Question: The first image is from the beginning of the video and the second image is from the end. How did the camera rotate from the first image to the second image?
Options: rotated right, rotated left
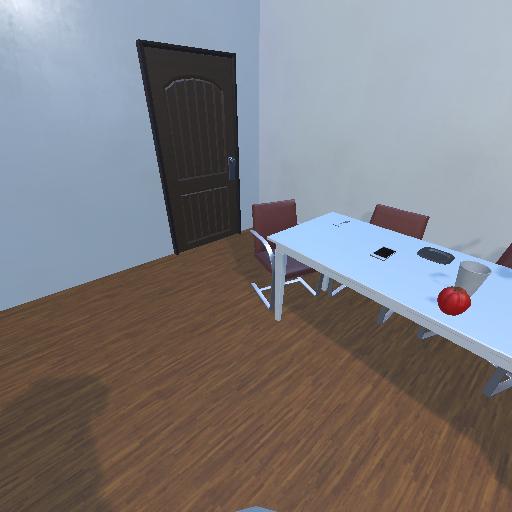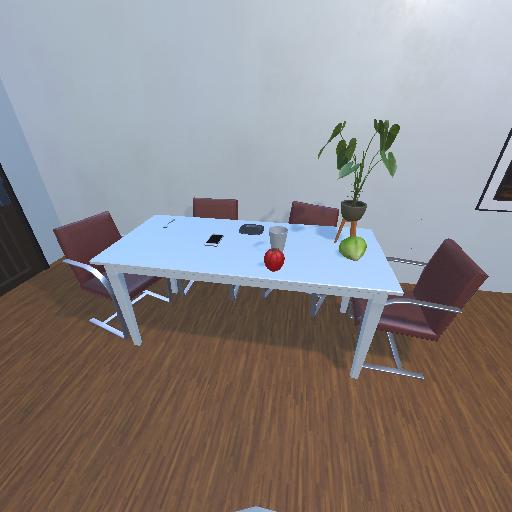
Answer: rotated right